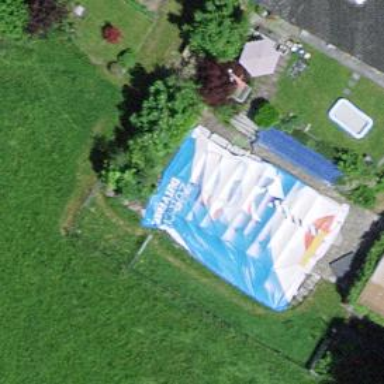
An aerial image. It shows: Swimming pool located in leisure land.